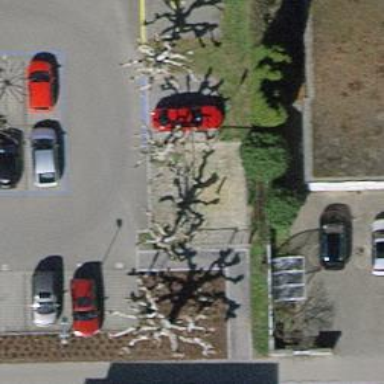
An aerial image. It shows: Bicycle parking area with stands.